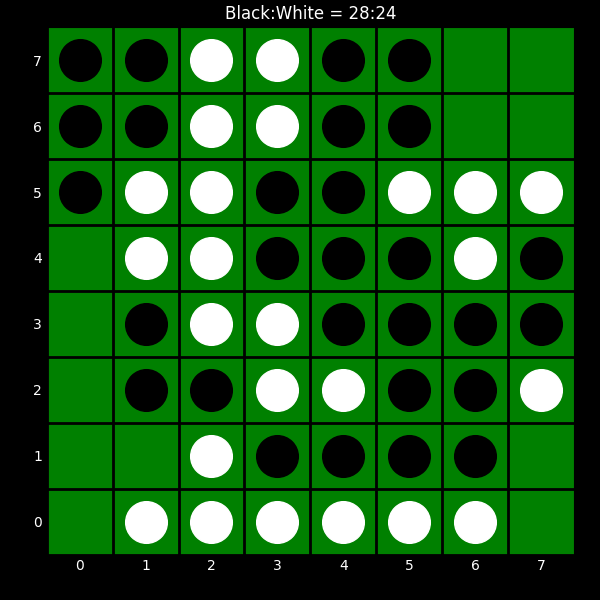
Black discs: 28
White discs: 24